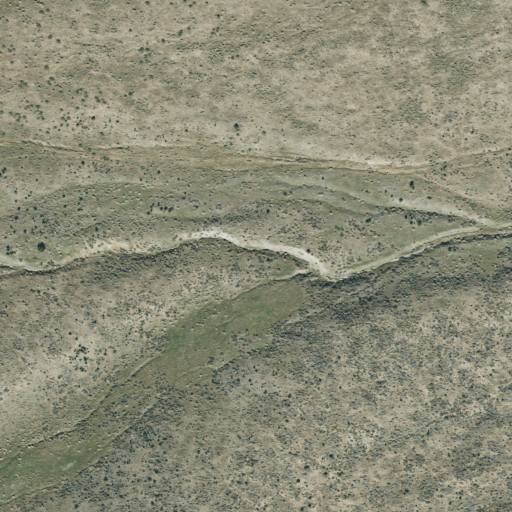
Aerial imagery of valley in Utah named Burridge Canyon containing only shrub